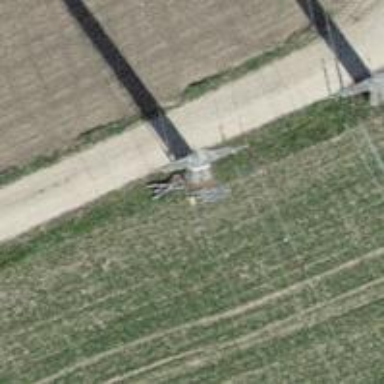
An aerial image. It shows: Power pole.